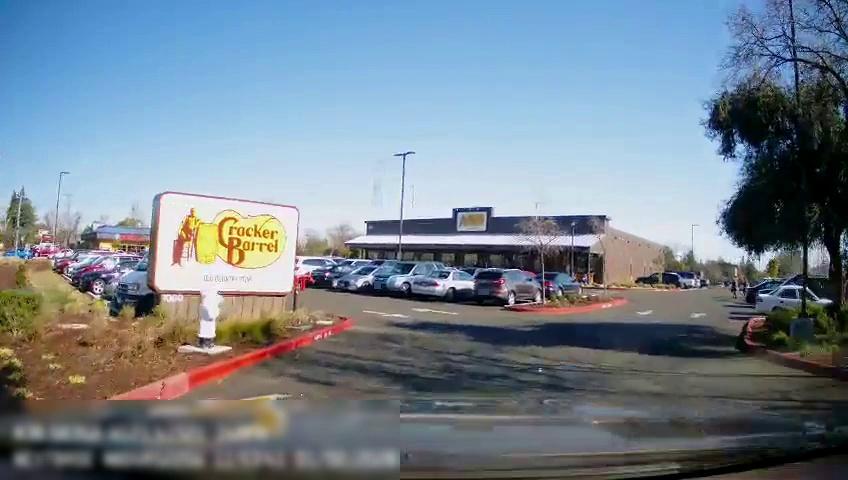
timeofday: Day
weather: Sunny
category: Drivable Space
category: Vehicles | Car
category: Vehicles | SUV
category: Vehicles | Car
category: Pedestrians
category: Pedestrians
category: Vehicles | Van
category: Vehicles | Truck
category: Vehicles | SUV
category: Vehicles | Car
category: Vehicles | SUV
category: Vehicles | Car
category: Vehicles | Car
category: Vehicles | SUV
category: Vehicles | Car
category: Vehicles | Car
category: Vehicles | SUV